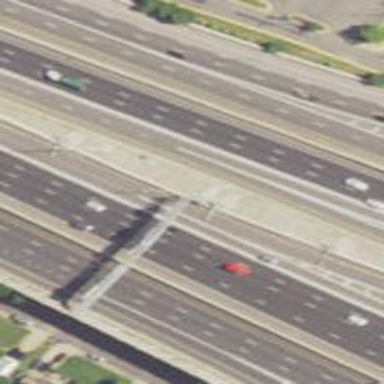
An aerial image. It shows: Motorway junction.